Question: The only difference I can think between a project that WAS working to now this new project that's NOT working is the fact that one may have been a normal MVC 2 project whereas this new one is an Empty MVC 2 project.
I'm unaware of the differences other than some helper files... nevertheless, I get this error and I'm at a loss as to what causes it.

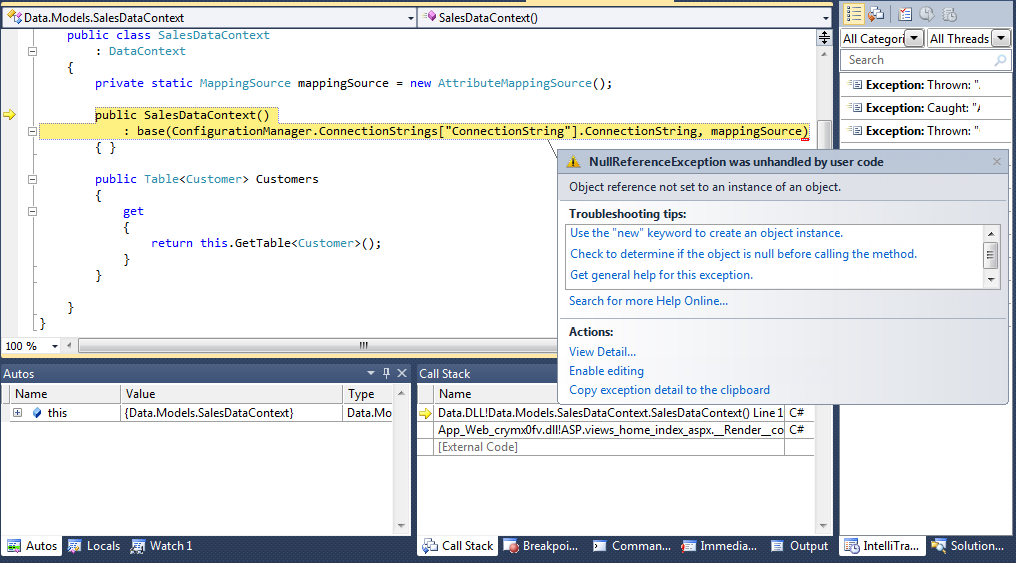
Answer: Well, I'm just guessing here, but are you sure you have a connection string in your web config or that the connection string is named appropriatelly. For example, LINQ to SQL will name its connection string as the name of the context, so in your case something like 'SalesConnectionString'.